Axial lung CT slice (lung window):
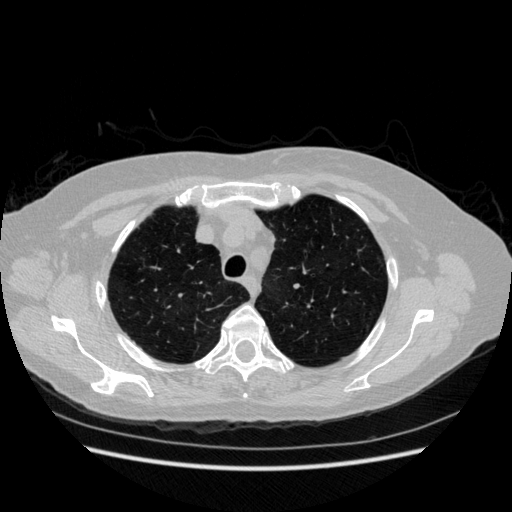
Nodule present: no